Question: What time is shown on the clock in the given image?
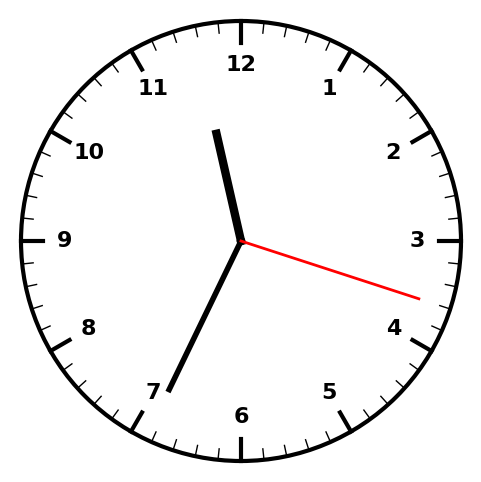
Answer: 11:34:18